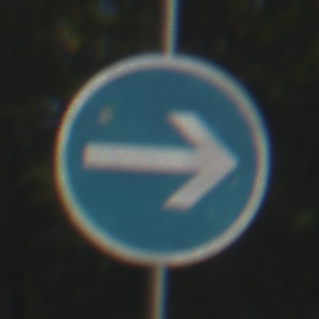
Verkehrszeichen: VorgeschriebeneFahrtrichtungHierRechts
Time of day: MorningAfternoon
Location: Outdoor (Suburban)
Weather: Clear
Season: NotSpecified
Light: Natural